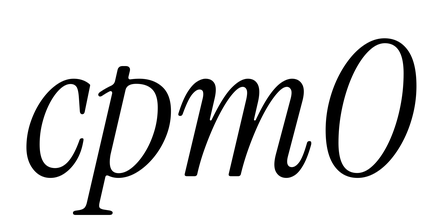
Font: InstrumentSerif-Italic